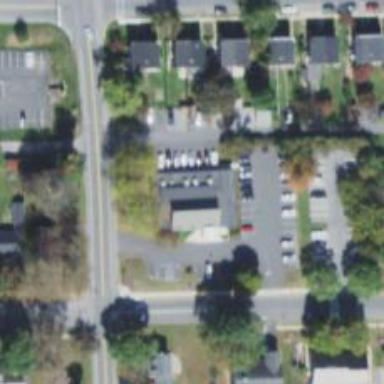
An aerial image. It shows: Healthcare clinic.